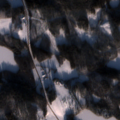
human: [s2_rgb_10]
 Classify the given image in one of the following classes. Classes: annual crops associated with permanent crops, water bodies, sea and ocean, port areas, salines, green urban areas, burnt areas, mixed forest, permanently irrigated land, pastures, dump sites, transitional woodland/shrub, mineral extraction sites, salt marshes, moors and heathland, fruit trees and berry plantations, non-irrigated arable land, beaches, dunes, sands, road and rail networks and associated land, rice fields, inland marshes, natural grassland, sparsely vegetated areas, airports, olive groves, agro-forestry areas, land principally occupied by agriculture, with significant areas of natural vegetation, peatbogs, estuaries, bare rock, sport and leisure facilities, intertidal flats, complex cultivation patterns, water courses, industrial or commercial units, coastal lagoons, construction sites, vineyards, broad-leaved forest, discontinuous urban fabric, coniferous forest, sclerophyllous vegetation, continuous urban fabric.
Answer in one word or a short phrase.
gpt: land principally occupied by agriculture, with significant areas of natural vegetation, coniferous forest, mixed forest, transitional woodland/shrub, water bodies